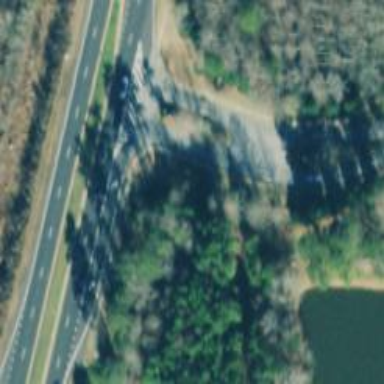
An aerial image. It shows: Trunk link highway.